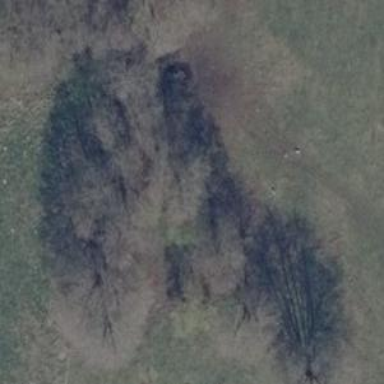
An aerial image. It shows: Row of trees in natural setting.